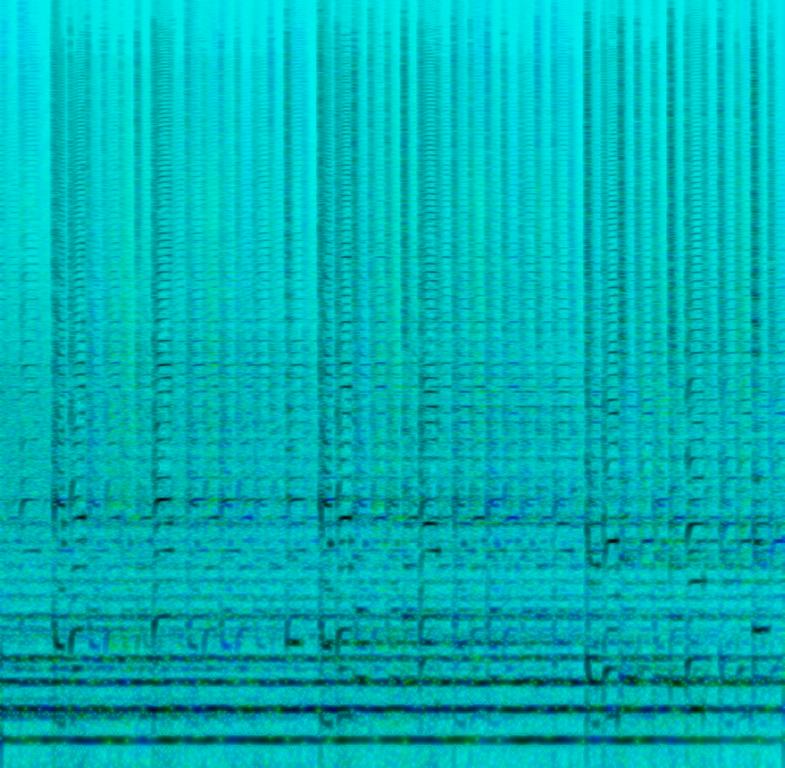
The Electro song features a resonant synth melody, repetitive synth melody and widely spread, mellow synth pad chords playing. It sounds relaxing and calming, like something you would listen to while chilling.